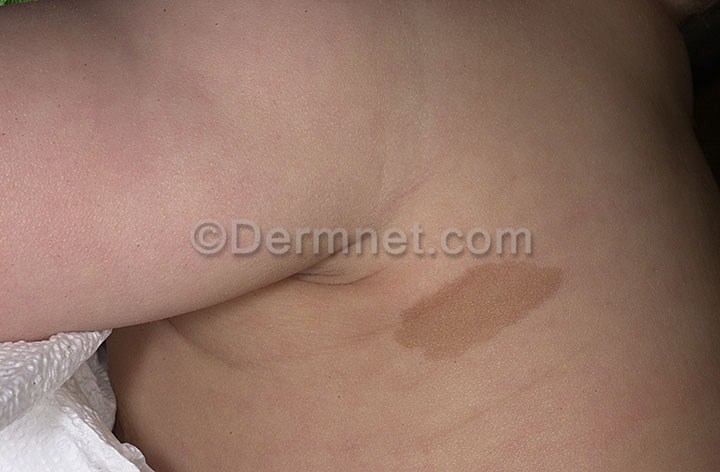
Disease: Light Diseases and Disorders of Pigmentation